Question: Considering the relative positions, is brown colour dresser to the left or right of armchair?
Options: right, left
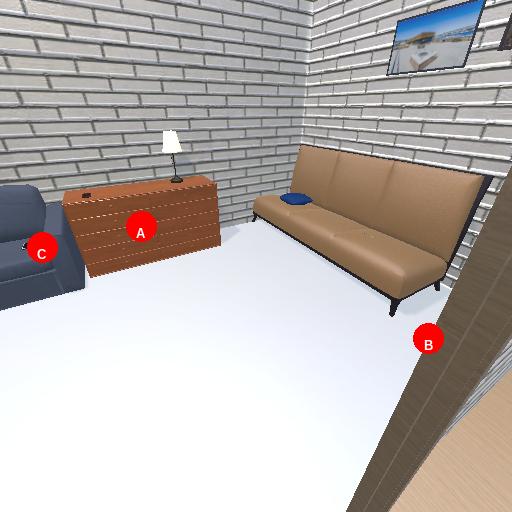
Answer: right